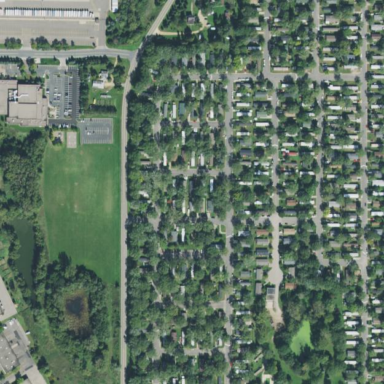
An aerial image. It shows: Residential area known as trailer park.